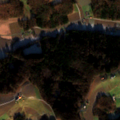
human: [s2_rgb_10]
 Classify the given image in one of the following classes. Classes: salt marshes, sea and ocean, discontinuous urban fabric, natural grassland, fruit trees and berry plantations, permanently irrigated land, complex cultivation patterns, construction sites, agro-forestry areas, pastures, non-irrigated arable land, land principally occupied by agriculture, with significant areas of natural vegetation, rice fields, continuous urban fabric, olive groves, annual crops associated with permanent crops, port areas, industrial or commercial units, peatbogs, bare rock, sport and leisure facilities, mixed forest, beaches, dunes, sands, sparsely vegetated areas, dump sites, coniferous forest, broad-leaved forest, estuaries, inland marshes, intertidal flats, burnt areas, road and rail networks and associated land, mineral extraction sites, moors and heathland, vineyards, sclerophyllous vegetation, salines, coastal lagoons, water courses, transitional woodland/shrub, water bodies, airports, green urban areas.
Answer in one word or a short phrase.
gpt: non-irrigated arable land, complex cultivation patterns, broad-leaved forest